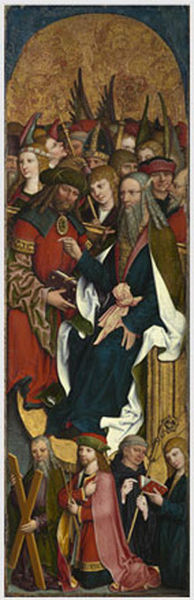
Titel: Disputatio zwischen Propheten und Heiligen
Künstler: Hans Maler von Schwaz
Standort: Karlsruhe
Institution: Staatliche Kunsthalle Karlsruhe
Schlagwörter: blau, flügel, gemälde, gott, himmel, mann, umhang, weiß, frauen, grün, menschen, sitzen, ausschnitt, bunt, frau, grau, hintergrund, hut, hüte, männer, schwarz, rot, hochformat, leute, bart, gericht, gesichter, kappe, mütze, bibel, stehen, bild, sonne, gold, haare, mantel, sitzend, gewänder, gotik, rosa, engel, bogen, man, stab, farbe, bischof, könig, papst, thron, schmal, zeigen, unscharf, alter, buch, kreuz, orientalisch, knien, trohn, kranz, christus, jesus, mittelalter, betende, mönch, bischöfe, geistliche, heilige, schlüssel, goldgrund, ikone, gläubige, winkel, andrea, kniende, stifter, staffelung, andreaskreuz, ikonographie, grauhaarig, apostel, bischofsstab, gottvater, abt, andreas, kirchenväter, jakobus, nordalpin, hl. andreas, gedrungen, #grün, 1440, ilumination, mejschen, winkeln, goldhintergund, gold hintergrund, st.andreas